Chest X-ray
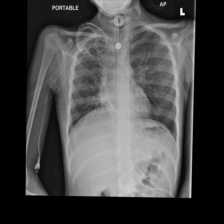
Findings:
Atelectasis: negative
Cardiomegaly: negative
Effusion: negative
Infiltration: positive
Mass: negative
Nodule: negative
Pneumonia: negative
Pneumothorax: negative
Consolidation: negative
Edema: negative
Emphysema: negative
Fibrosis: negative
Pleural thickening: negative
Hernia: negative